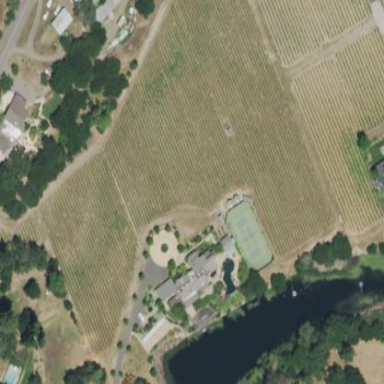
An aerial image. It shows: Vineyard with wine grapes as the main crop.